Question: When I add this line of code in my Activity
'''
findViewById(R.id.btFilter).setOnLongClickListener(new View.OnLongClickListener() {
@Override
public boolean onLongClick(View view) {
ResultadoBuscaMapa.this.finish();
return true;
}
});
'''
I cannot compile, and get this error
'''
UNEXPECTED TOP-LEVEL EXCEPTION:
com.android.dx.util.ExceptionWithContext
at com.android.dx.util.ExceptionWithContext.withContext(ExceptionWithContext.java:46)
...
'''
in both and (latest versions)
Funny thing is that it's an old code and worked just fine until yesterday.
Is it possible that Android Studio broke something in my project structure?

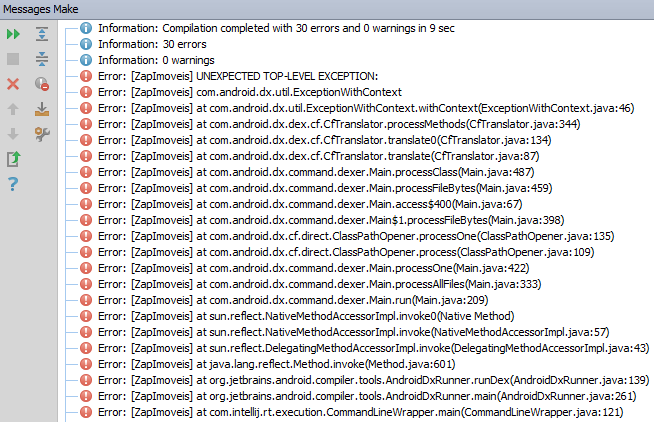
Answer: Strange as it my seem, after the last update of , the error just vanished in IDE's. Now it runs fine also in